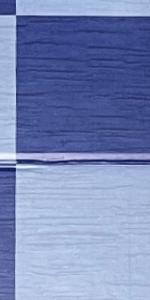
Label: Empty